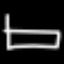
Label: bed